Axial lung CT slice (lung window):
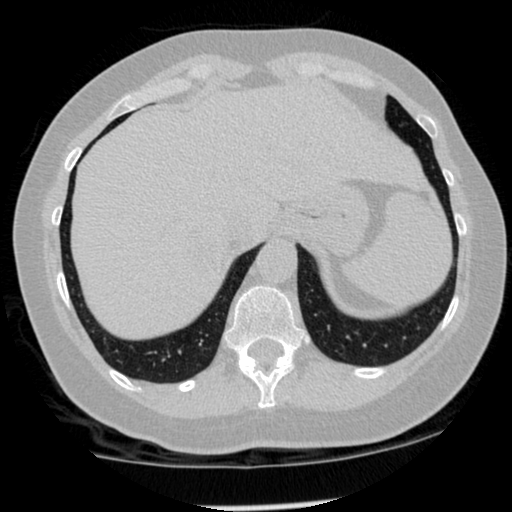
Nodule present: no